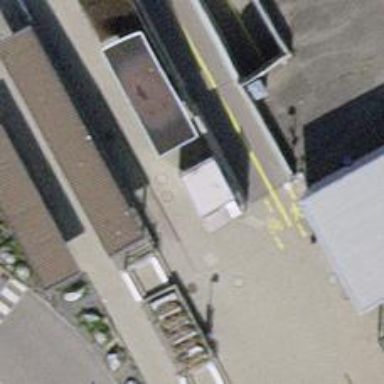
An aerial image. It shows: Toilets.